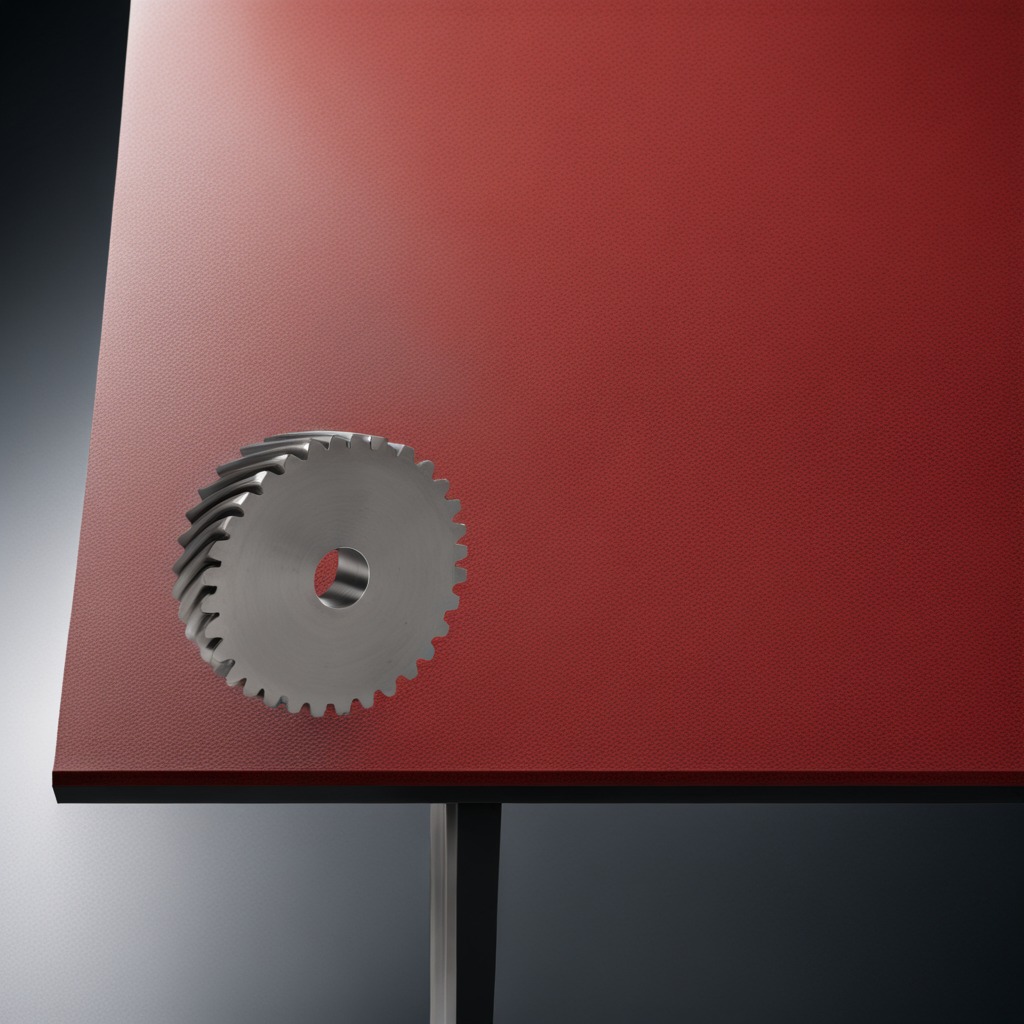
A steel gear with teeth lies on the clean granite tabletop inside a workshop under bright overhead lighting crisp shadows high clarity worn but beneath the mat